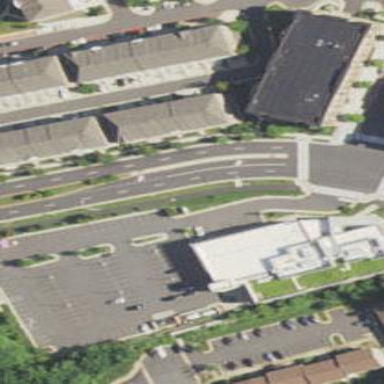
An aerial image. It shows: The Providence Community Center parking lot has asphalt surface and is designated for parking.